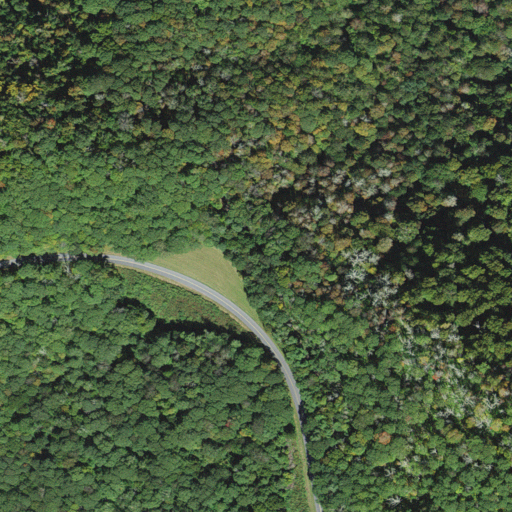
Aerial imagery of gap in North Carolina named Bunches Gap containing deciduous forest, open development, mixed forest, and evergreen forest